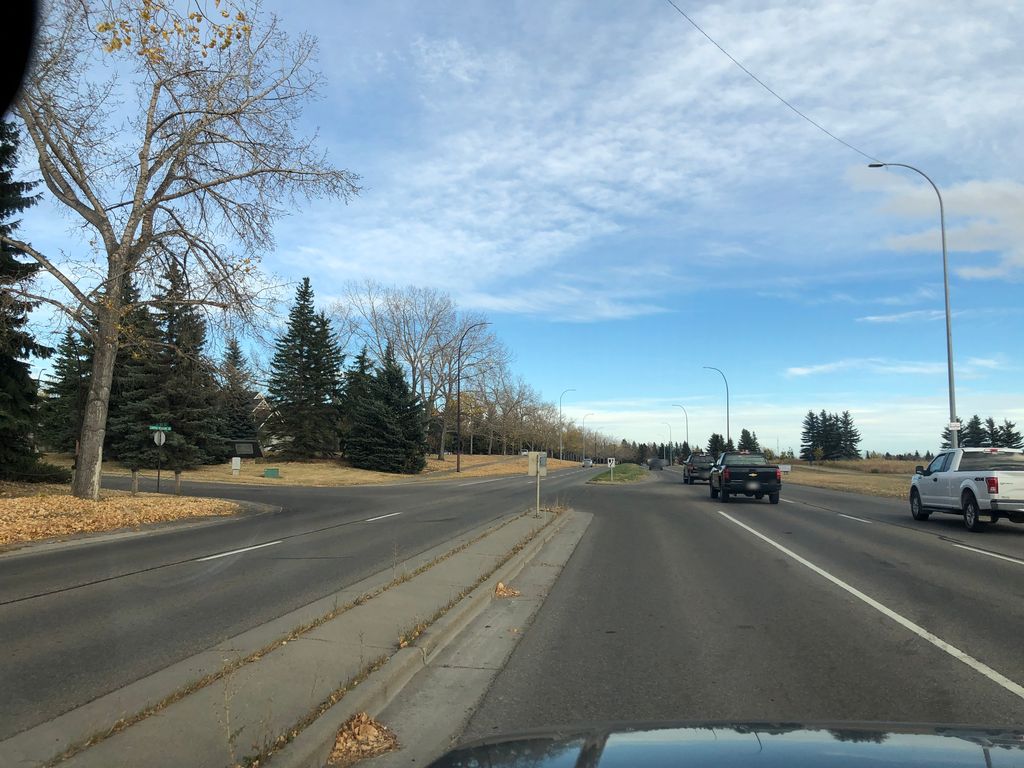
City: calgary